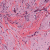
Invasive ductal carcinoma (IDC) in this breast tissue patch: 1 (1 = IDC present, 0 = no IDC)